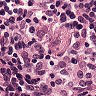
Metastatic tissue present: no